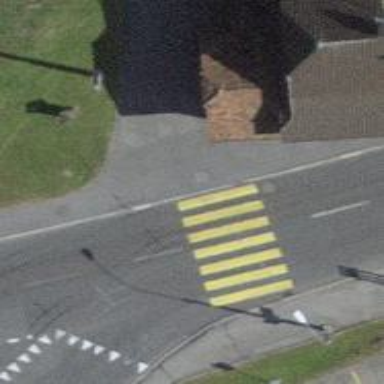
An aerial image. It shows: Uncontrolled zebra crossing with notable zebra markings.